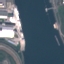
Land use / land cover class: River